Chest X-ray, AP view. Patient: 51 years old, sex F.
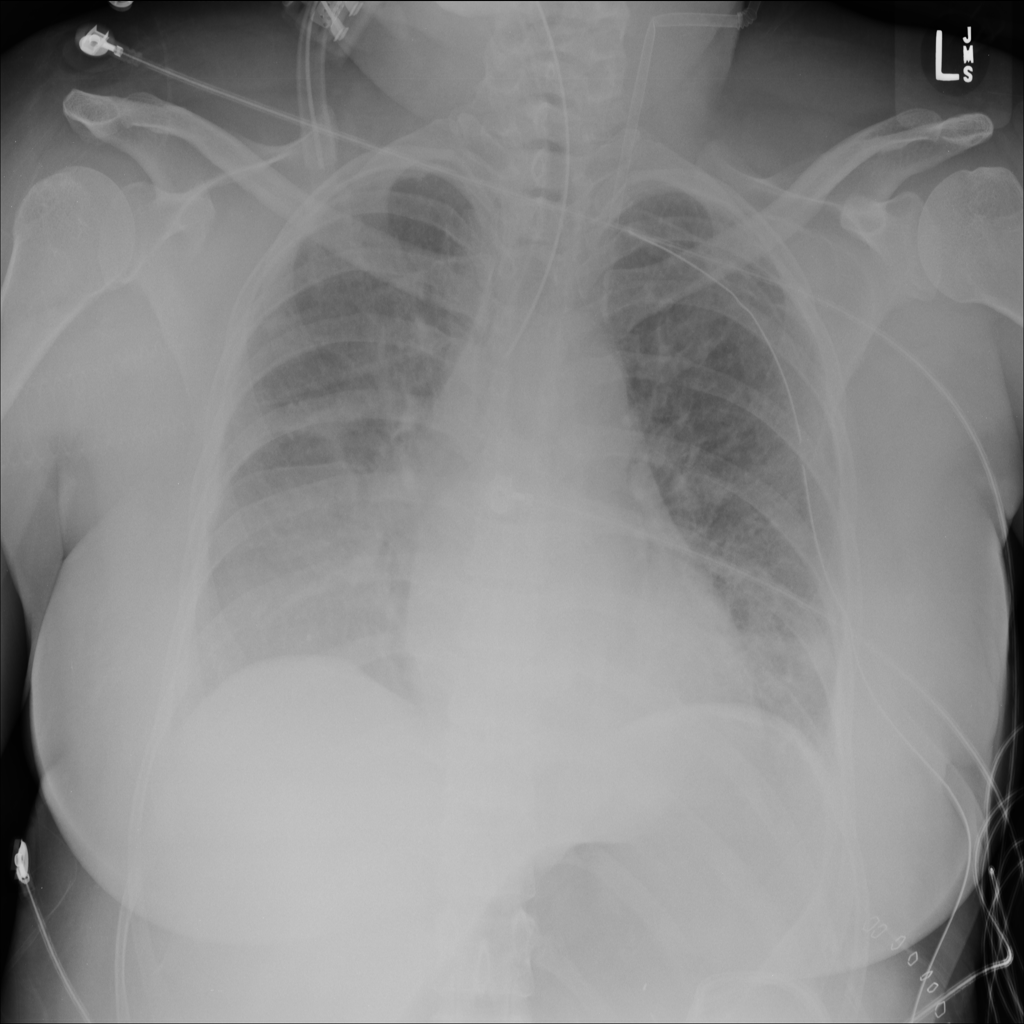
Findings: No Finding